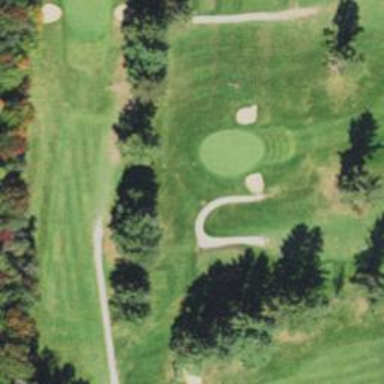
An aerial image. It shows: Service road used as golf cart path.